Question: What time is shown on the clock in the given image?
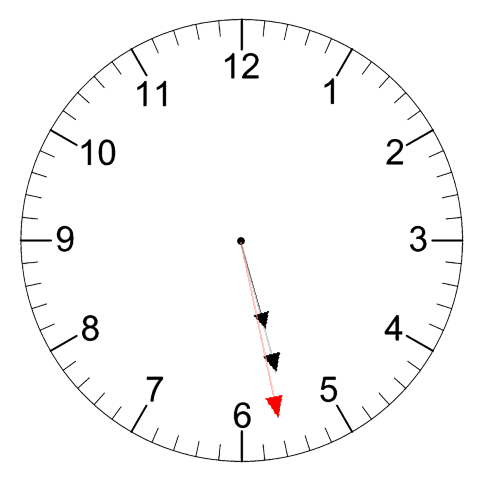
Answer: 05:27:28